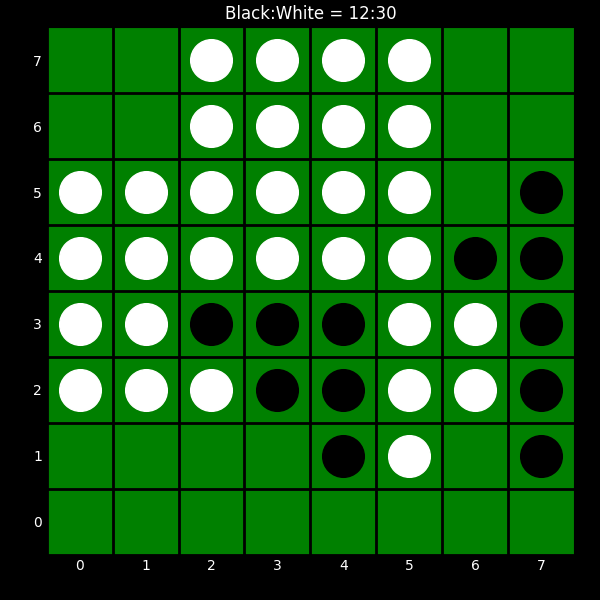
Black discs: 12
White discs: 30